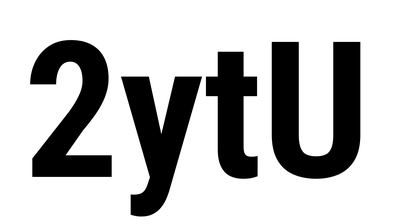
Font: Roboto_Condensed_Bold